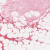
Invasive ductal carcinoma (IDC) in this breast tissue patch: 0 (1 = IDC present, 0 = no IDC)